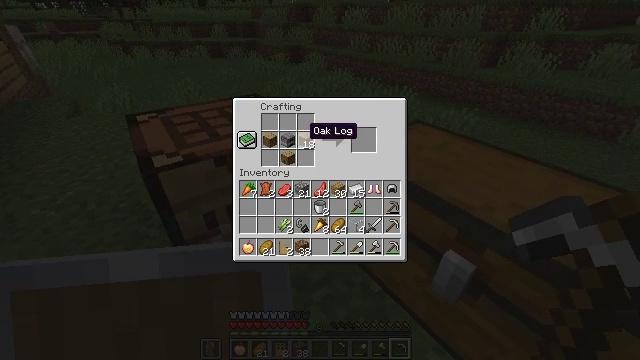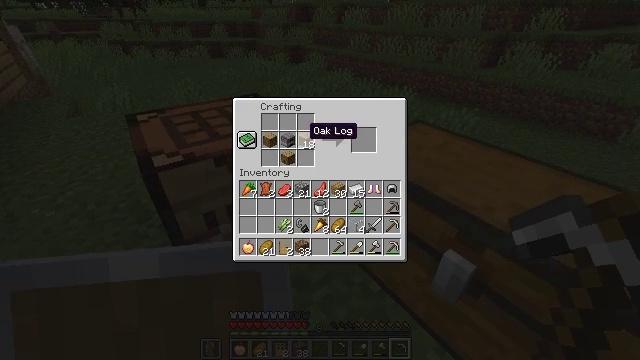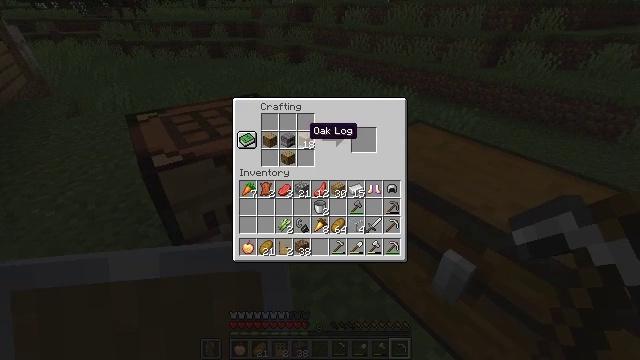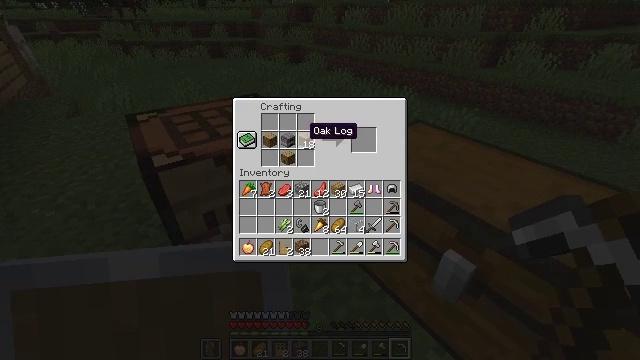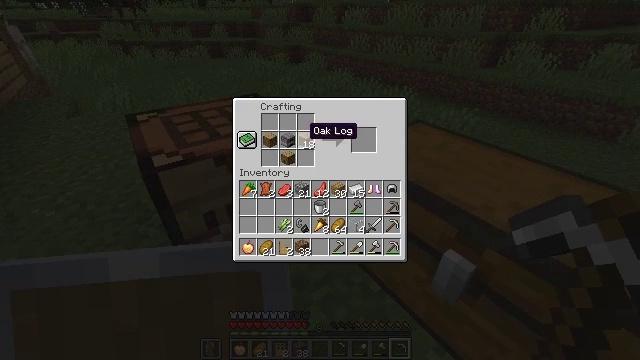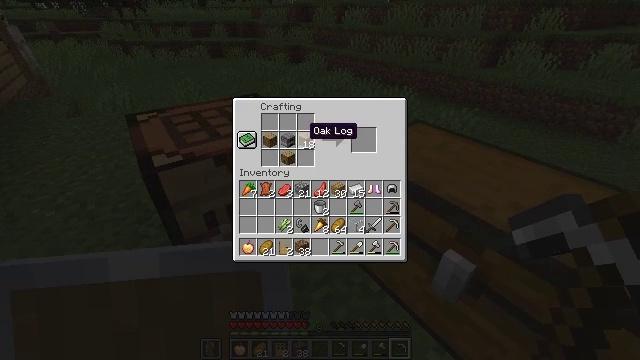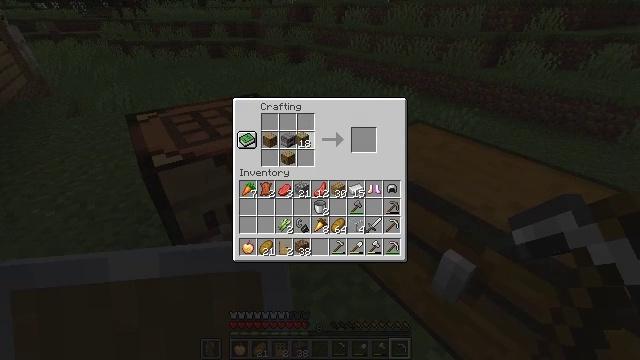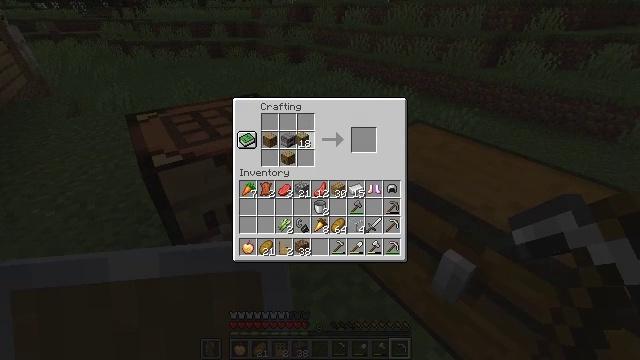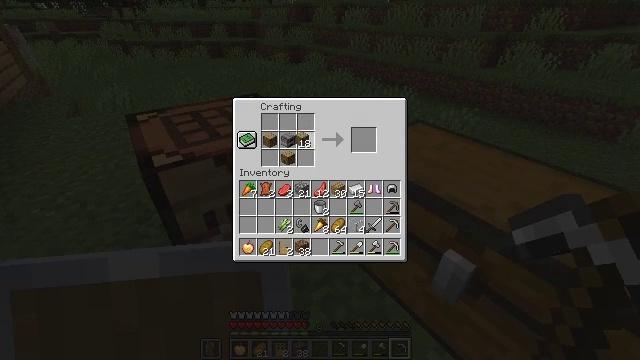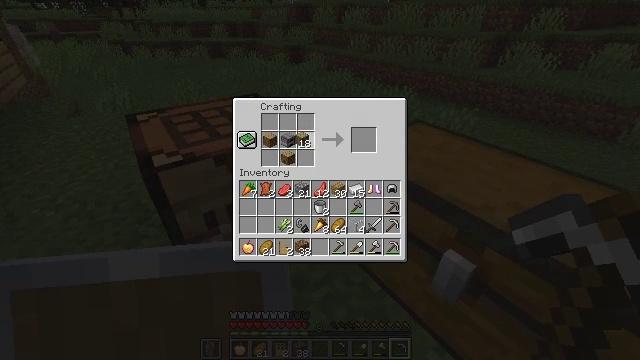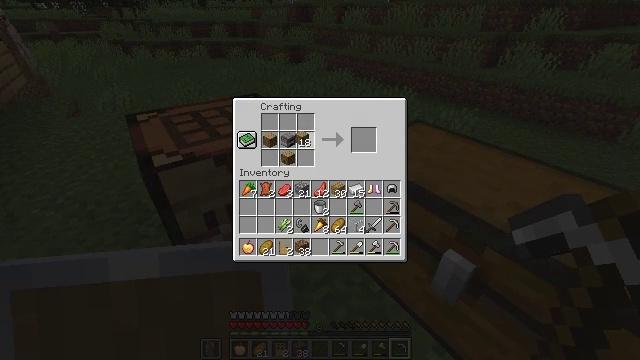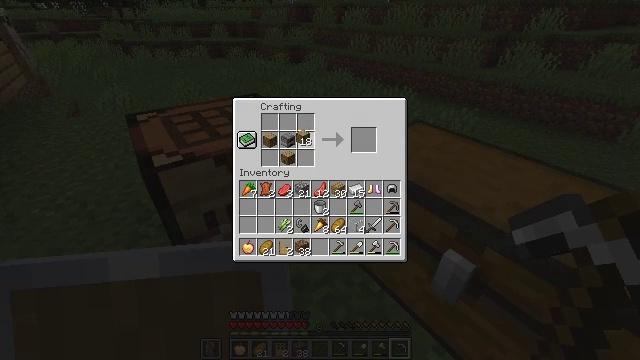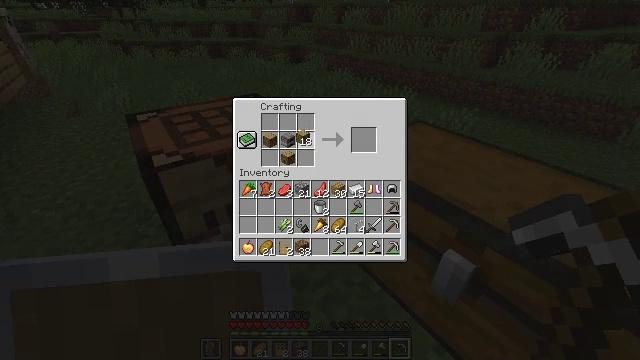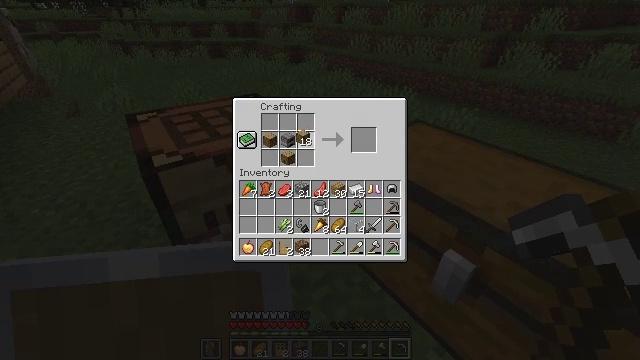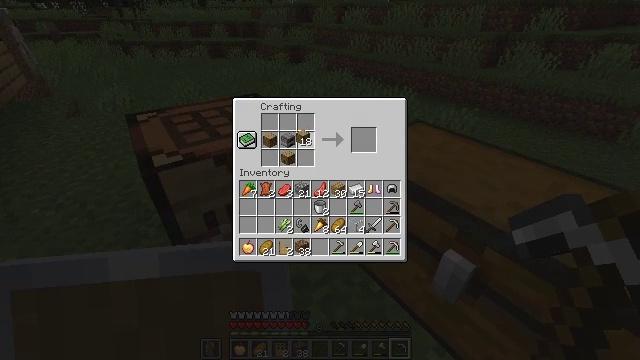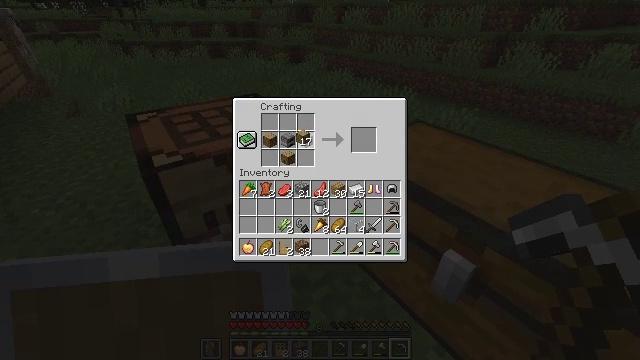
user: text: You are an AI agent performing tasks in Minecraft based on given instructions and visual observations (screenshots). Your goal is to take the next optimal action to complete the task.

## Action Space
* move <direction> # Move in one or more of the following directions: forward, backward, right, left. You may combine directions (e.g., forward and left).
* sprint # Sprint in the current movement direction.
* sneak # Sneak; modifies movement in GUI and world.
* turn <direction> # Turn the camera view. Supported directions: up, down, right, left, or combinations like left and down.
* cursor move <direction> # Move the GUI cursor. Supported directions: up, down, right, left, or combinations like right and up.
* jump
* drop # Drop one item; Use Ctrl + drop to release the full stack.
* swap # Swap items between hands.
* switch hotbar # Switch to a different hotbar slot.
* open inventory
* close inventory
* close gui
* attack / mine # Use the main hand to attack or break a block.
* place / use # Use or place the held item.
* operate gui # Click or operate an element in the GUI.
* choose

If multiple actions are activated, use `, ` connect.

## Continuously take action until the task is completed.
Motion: motion action
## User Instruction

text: Craft a smoker.
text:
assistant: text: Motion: no_op
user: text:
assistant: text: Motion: no_op
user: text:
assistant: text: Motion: no_op
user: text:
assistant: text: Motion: no_op
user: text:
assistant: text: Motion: no_op
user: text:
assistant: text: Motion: operate gui
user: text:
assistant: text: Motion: operate gui
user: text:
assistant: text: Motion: no_op
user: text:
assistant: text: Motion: no_op
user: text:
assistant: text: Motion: no_op
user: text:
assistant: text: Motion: no_op
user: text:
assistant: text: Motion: no_op
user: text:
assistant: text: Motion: choose
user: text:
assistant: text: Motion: choose
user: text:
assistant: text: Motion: no_op
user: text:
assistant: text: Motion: no_op
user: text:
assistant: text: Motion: no_op
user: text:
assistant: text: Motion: no_op
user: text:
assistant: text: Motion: no_op
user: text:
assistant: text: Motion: no_op
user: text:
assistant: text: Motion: no_op
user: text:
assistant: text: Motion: no_op
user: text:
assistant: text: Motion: no_op
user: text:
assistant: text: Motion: choose
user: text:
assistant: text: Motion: choose
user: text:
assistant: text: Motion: choose
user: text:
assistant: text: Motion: no_op
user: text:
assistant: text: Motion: cursor move down
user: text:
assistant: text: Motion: cursor move down
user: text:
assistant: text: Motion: cursor move down